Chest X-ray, PA view. Patient: 52 years old, sex F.
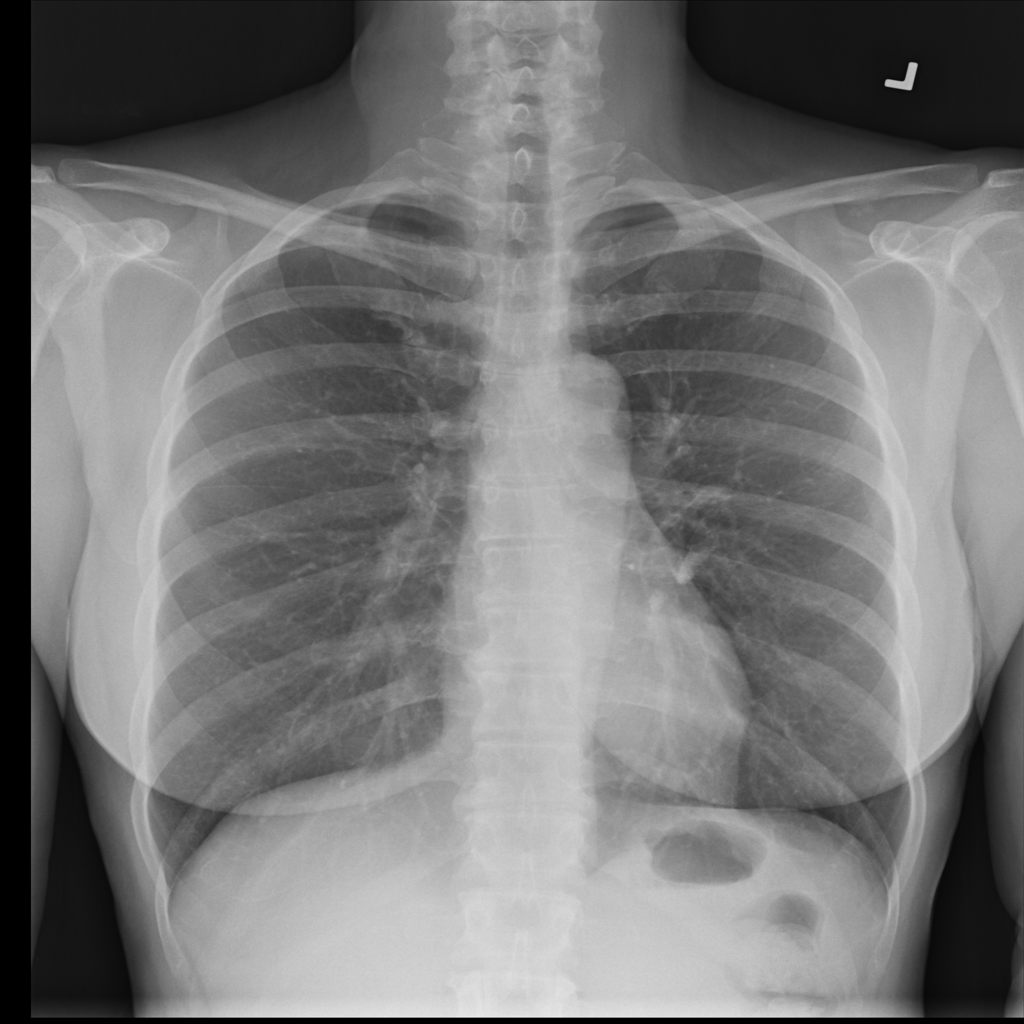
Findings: Infiltration